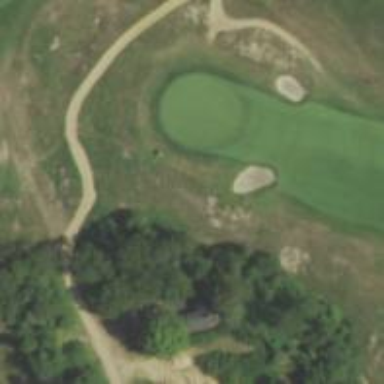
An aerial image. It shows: Golf hole.